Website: macys
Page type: account-selection
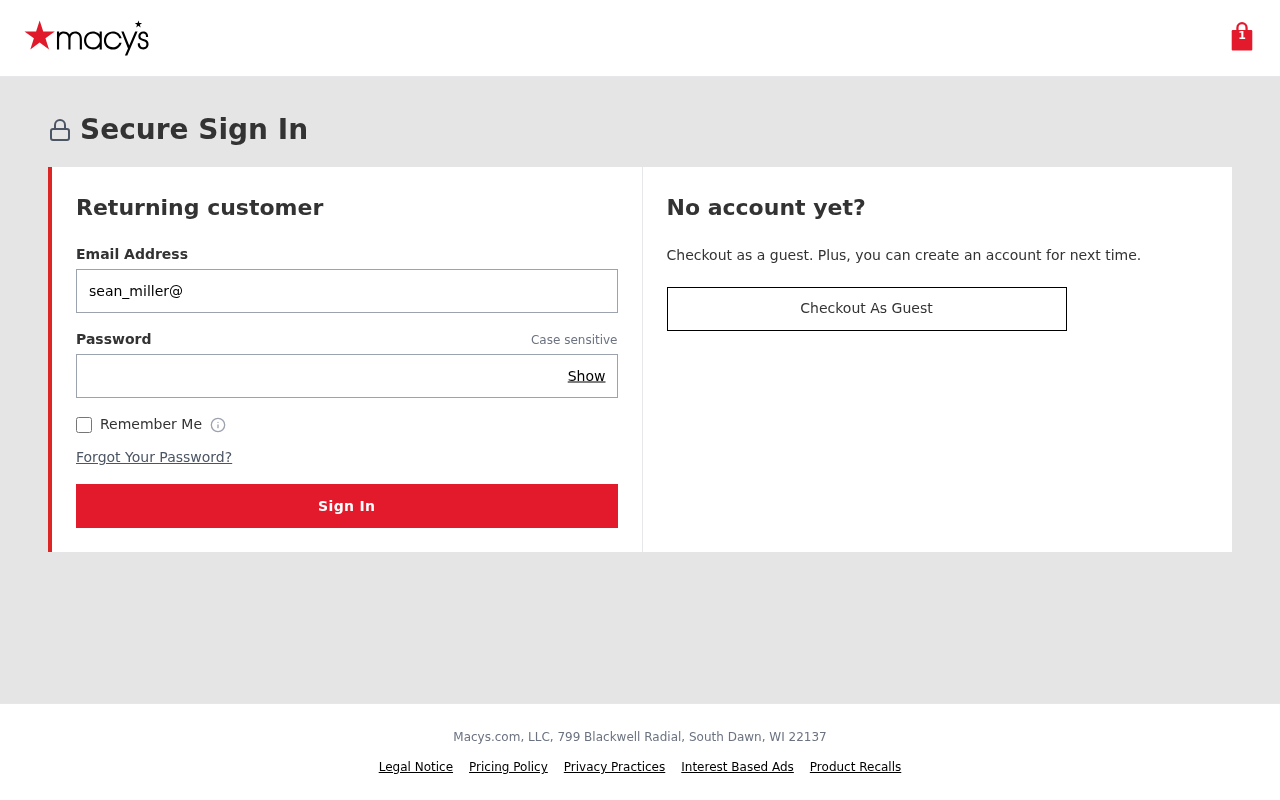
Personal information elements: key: PII_EMAIL
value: sean_miller@gmail.com
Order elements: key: ORDER_NUM_ITEMS
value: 1